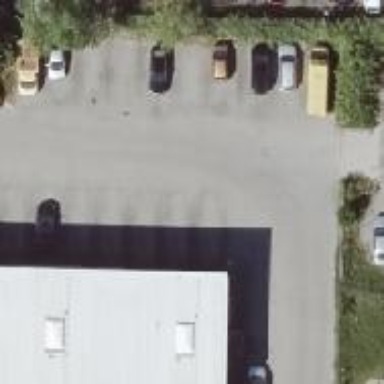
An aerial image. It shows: Road serving as parking aisle.